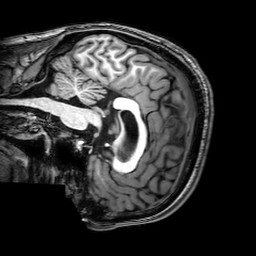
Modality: T1w
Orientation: sagittal
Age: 22
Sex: male
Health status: healthy
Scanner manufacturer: philips
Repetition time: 0.008238 s
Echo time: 0.0038 s